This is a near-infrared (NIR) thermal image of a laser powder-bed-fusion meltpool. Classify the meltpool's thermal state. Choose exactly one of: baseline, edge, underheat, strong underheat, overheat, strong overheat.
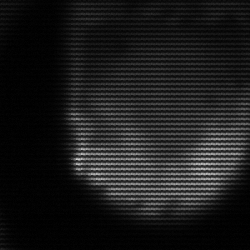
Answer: edge